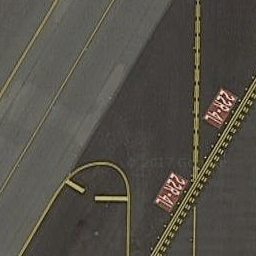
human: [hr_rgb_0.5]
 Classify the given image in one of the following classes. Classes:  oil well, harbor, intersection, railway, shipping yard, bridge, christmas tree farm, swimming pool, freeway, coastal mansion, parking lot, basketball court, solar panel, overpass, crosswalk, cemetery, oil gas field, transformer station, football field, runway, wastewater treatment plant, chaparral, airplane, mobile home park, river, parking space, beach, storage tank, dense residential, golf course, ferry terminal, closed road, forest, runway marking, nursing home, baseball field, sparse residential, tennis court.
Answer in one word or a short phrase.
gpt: runway marking